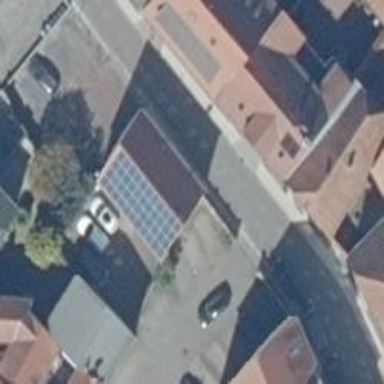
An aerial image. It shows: Solar-powered generator using photovoltaic technology. This small installation generates electricity through solar photovoltaic panels.